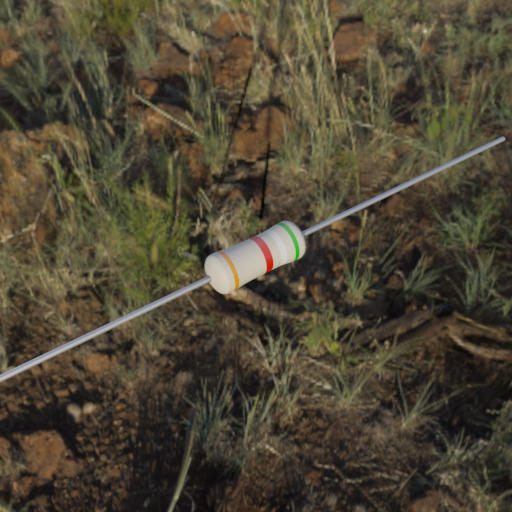
Resistor colour bands (in order): orange, red, white, green